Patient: sex M, age 49
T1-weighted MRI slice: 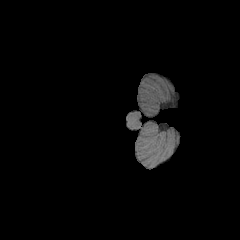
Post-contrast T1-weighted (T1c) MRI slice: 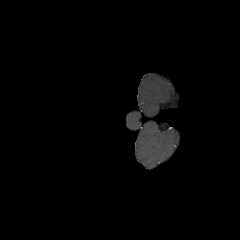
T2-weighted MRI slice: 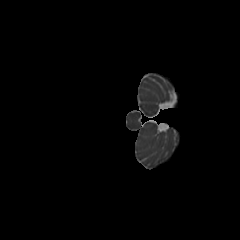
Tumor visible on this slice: no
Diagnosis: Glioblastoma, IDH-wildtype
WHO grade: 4